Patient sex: M
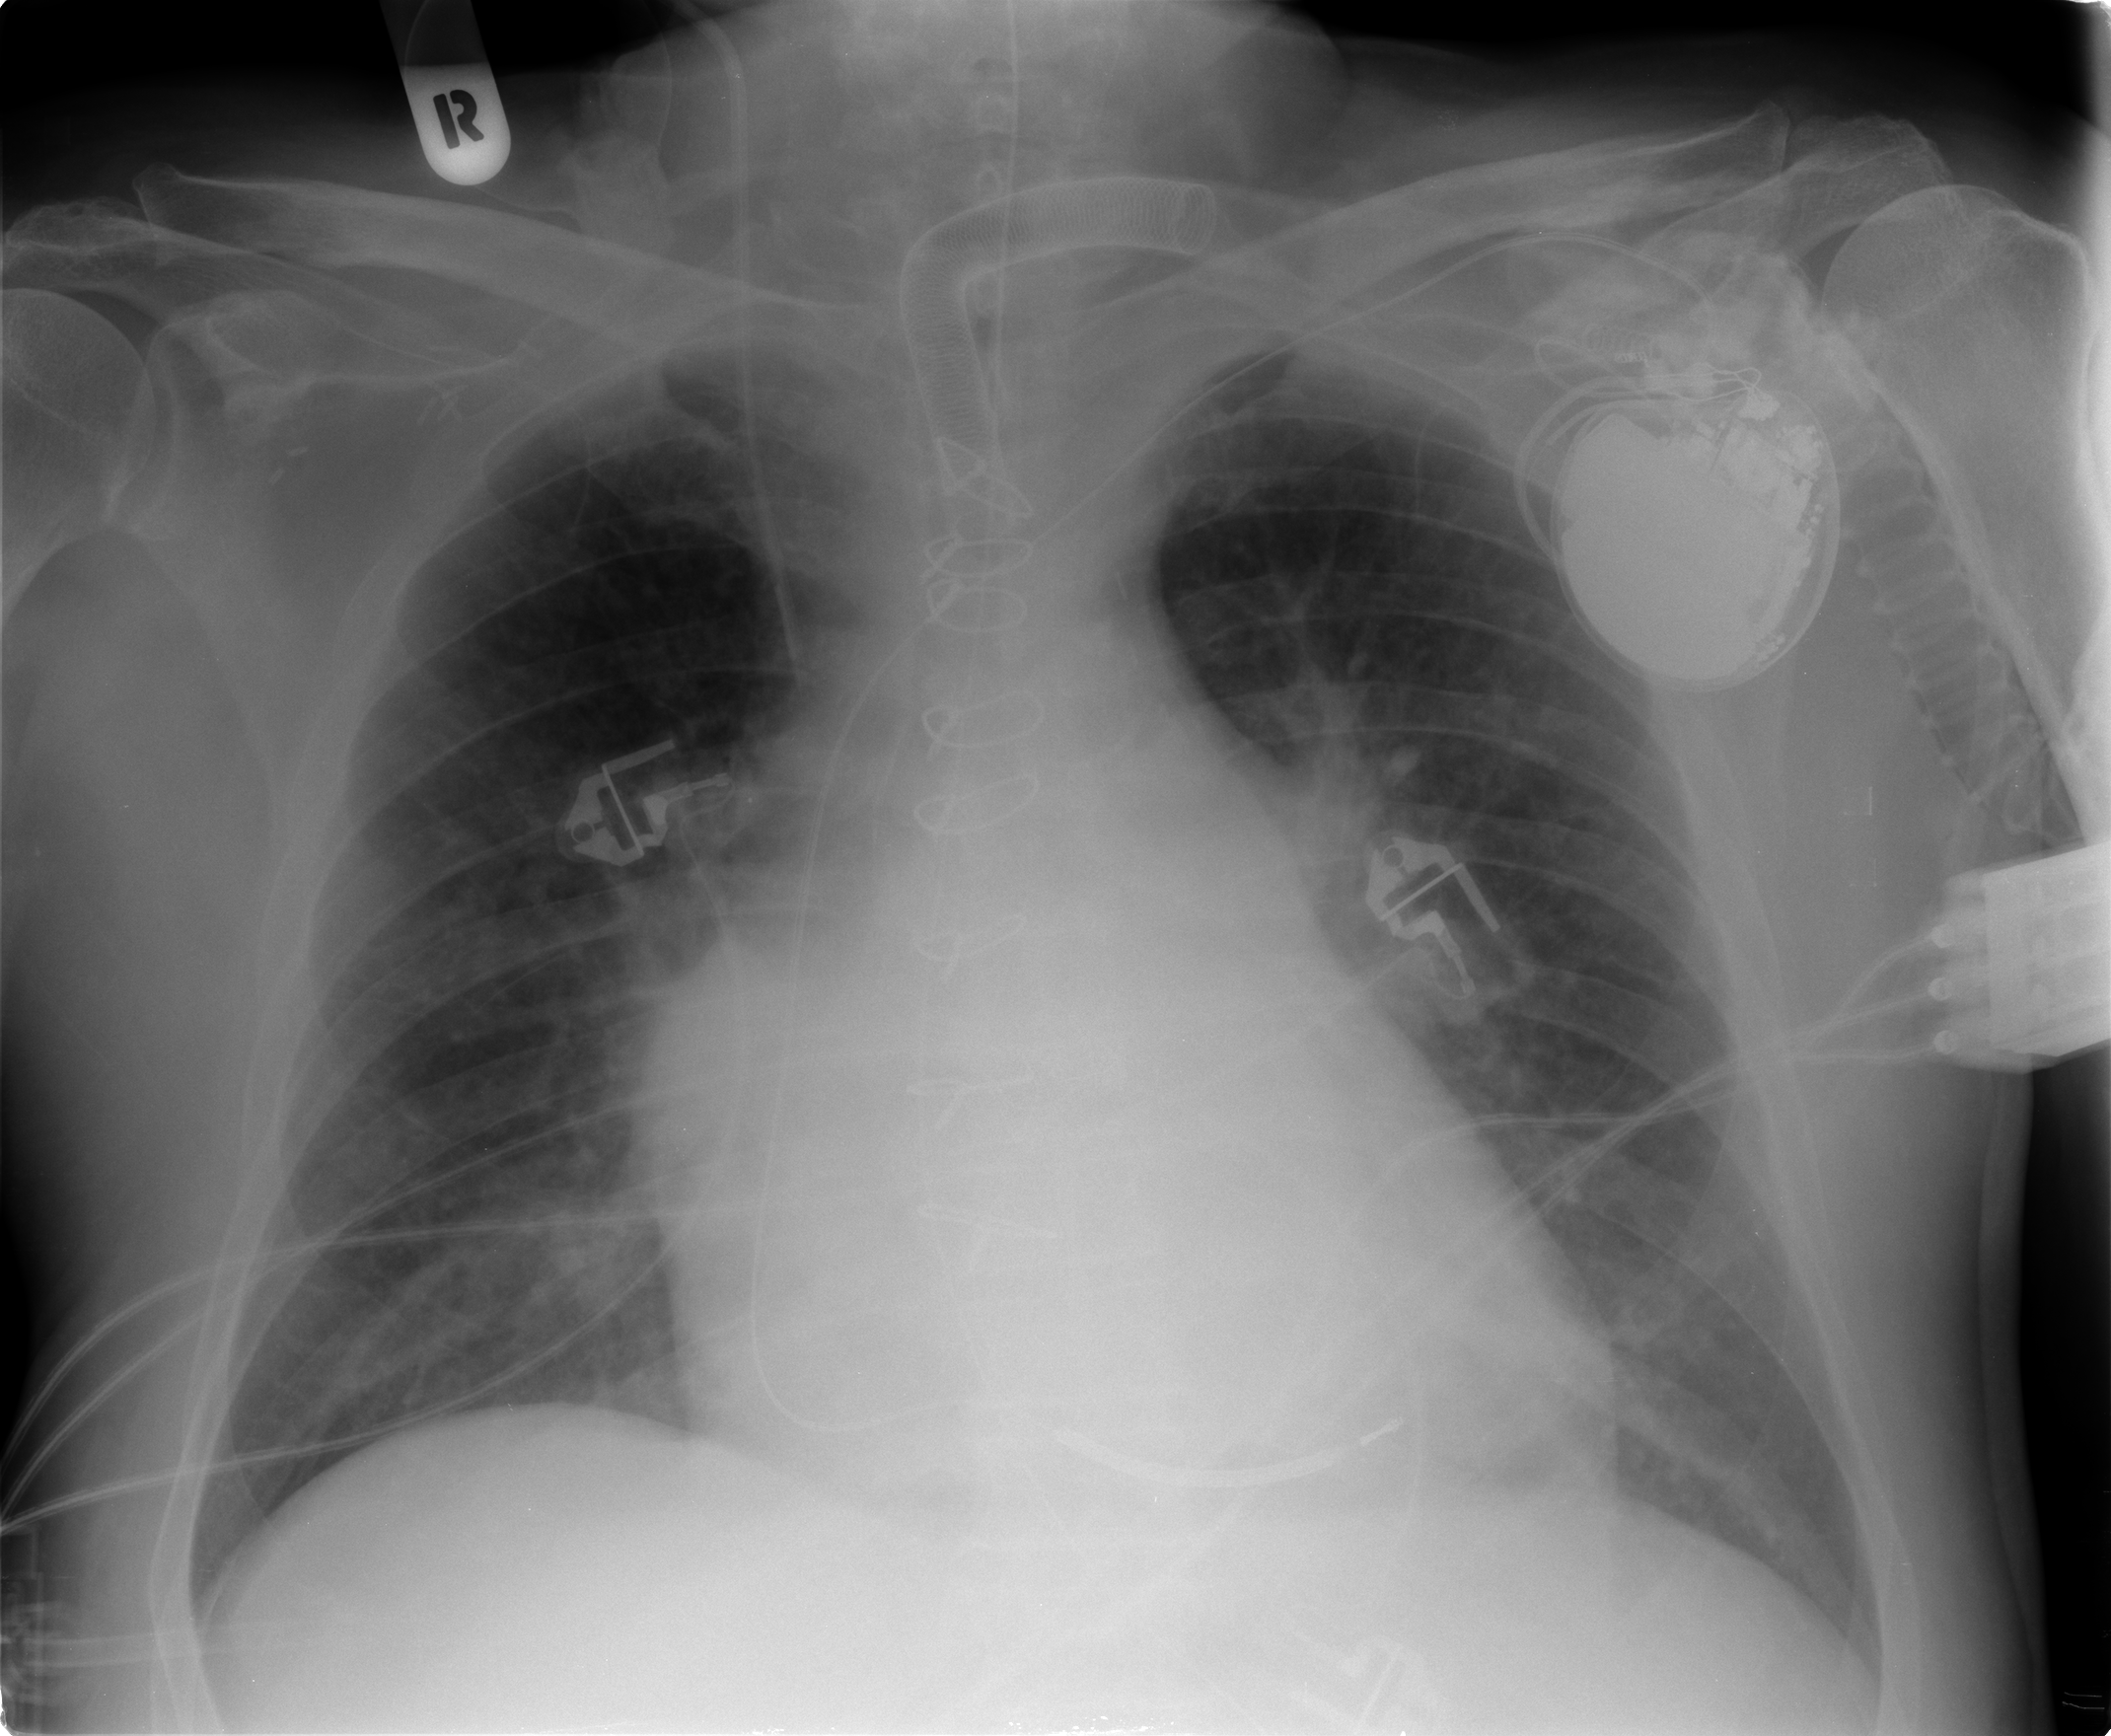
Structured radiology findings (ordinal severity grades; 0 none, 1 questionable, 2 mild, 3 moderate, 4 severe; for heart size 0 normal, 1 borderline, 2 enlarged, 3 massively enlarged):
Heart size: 2
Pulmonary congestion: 2
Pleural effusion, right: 0
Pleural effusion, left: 0
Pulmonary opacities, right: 2
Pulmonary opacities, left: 2
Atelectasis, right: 0
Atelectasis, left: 0